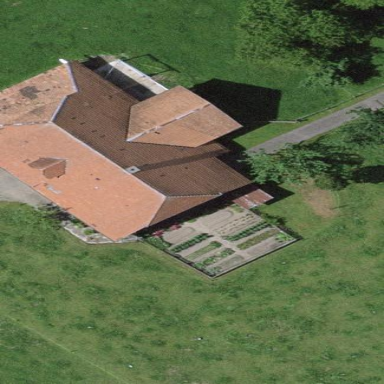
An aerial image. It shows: Farm building.